Breast ultrasound image
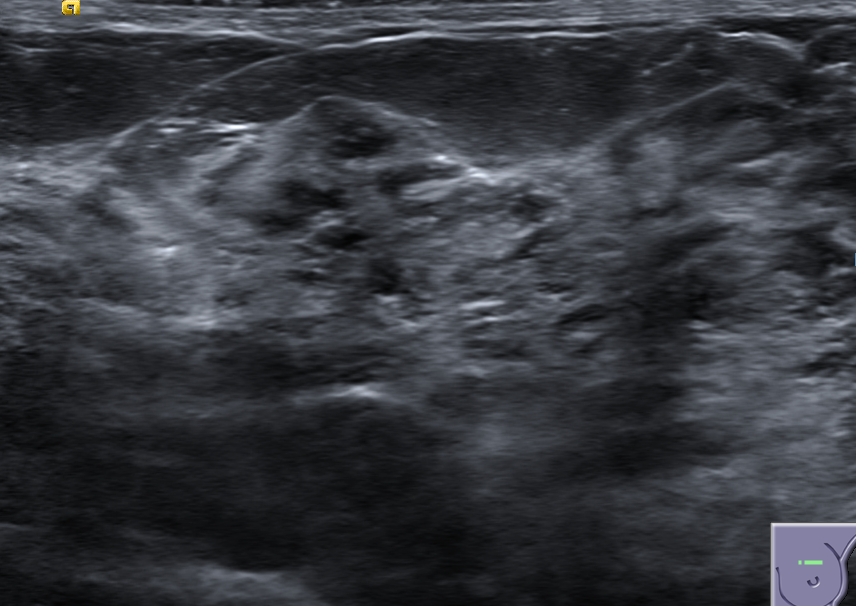
Diagnosis: normal